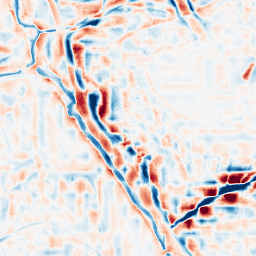
Category: wavelet
Decomposition family: wavelet_reverse_biorthogonal
Decomposition parameters: wavelet: rbio4.4
level: 4
Upsampling method: sinc_blackman
Upsampling parameters: scale: 2
kernel_size: 16
Upsampling scale: 2